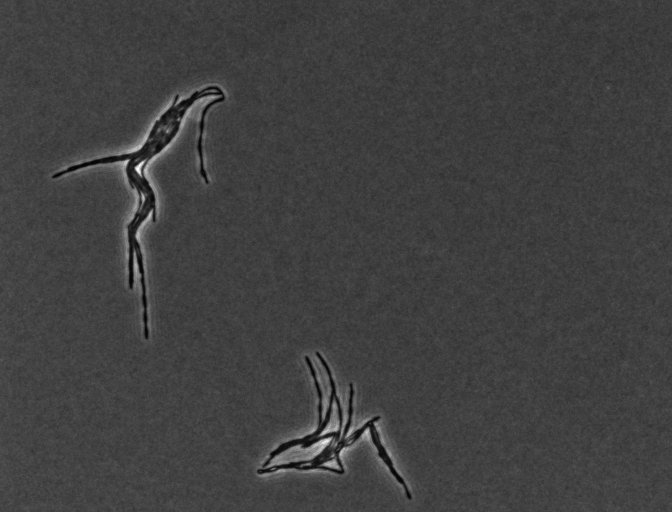
Phase contrast microscopy, 20x objective, 3 h incubation